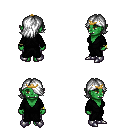
a pixel art fantasy rpg character, female body template, orc, green skin, gray robe, metal pants, white swoop hairstyle, gold tiara, bracelets, metal boots, four views (front, back, left, right), 2x2 character sprite sheet, small pixel art, hard edges, no anti-aliasing